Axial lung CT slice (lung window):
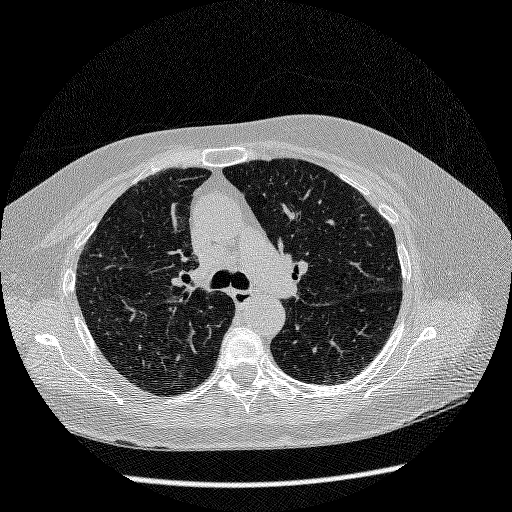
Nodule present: no